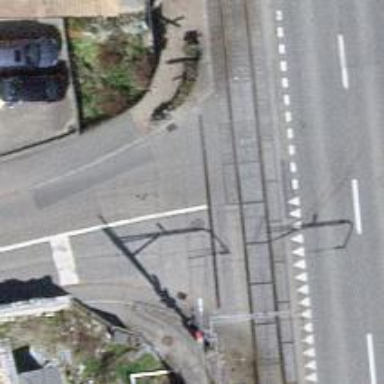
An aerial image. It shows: Railway level crossing.